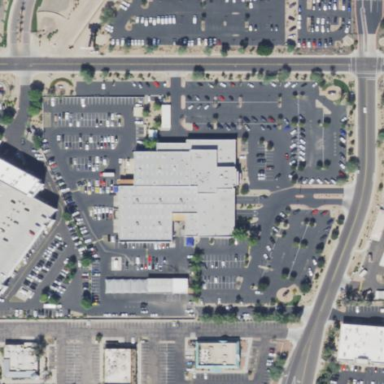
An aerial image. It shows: Building that houses car shop.